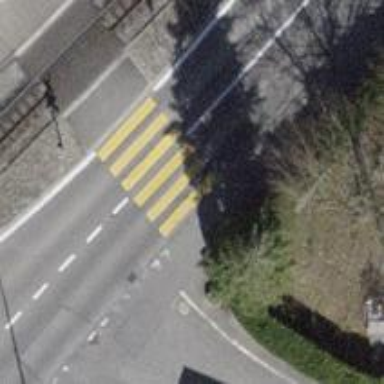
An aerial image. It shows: Marked crossing on the road.